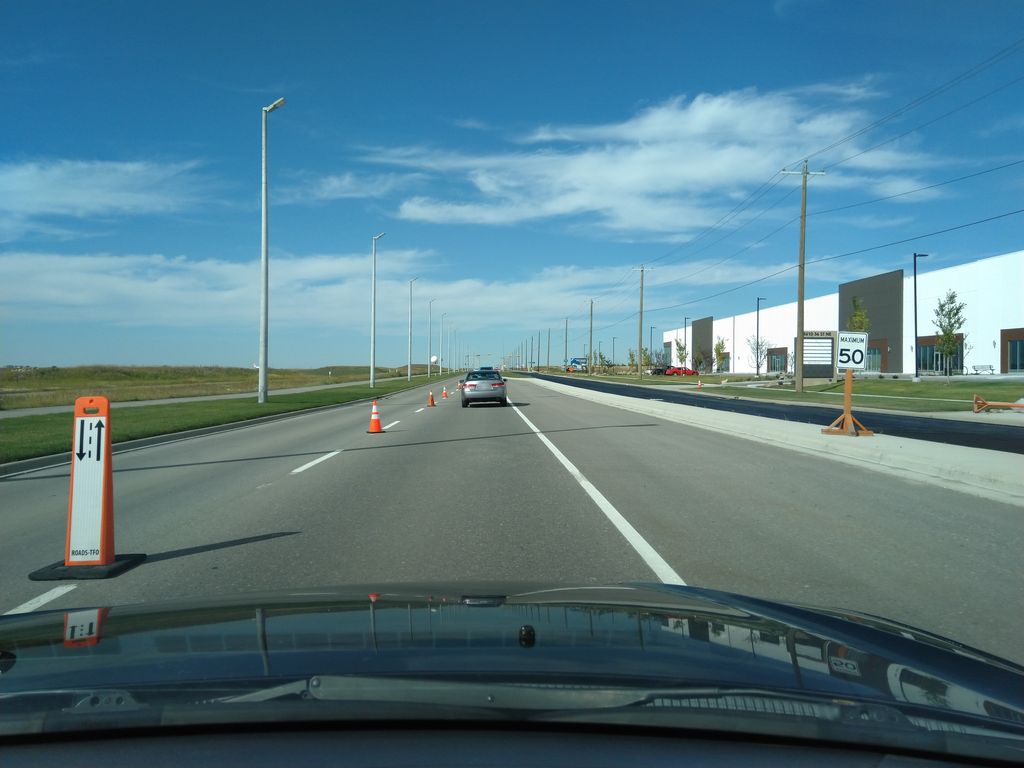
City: calgary